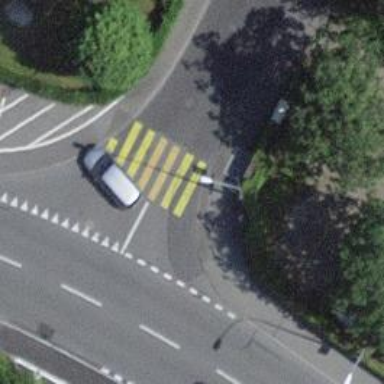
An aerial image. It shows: Pedestrian crossing with zebra markings on footway.